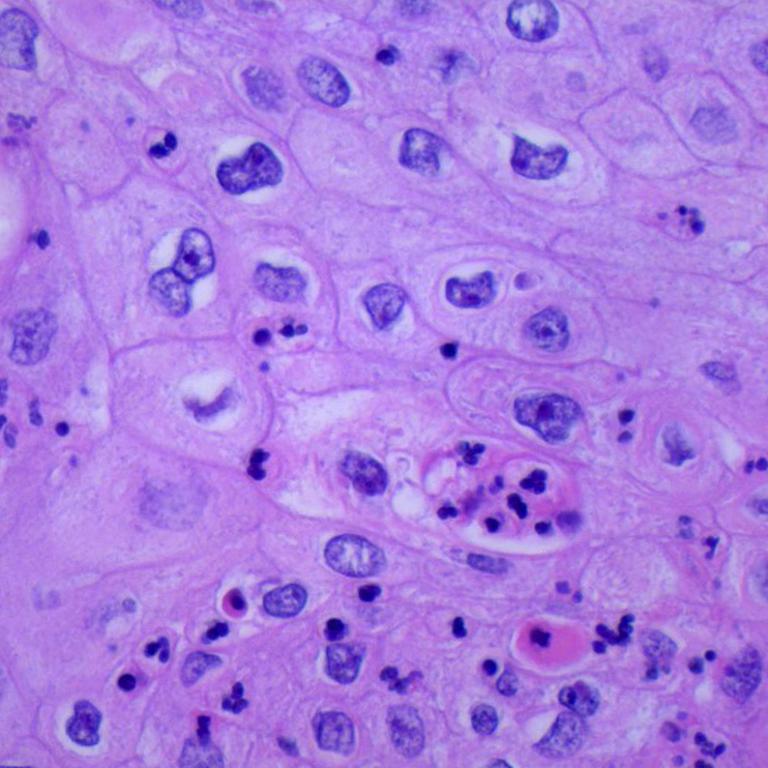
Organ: lung
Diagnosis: squamous carcinomas